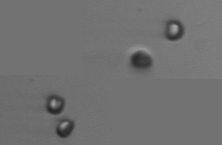
Label: Phaeocystis